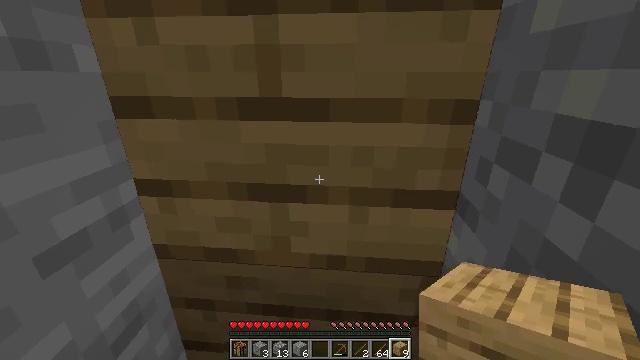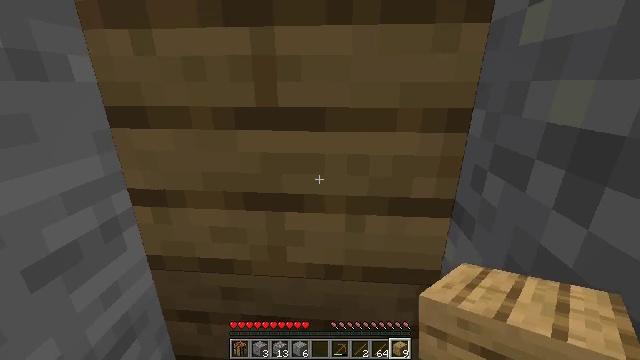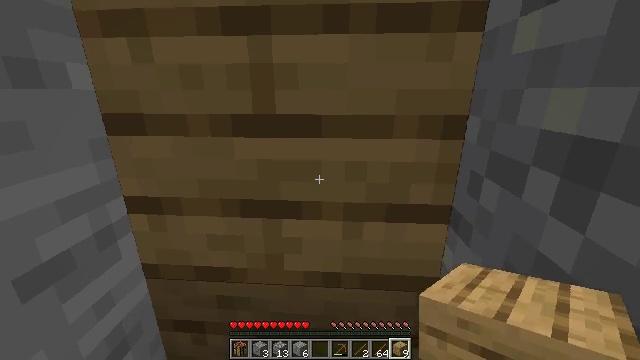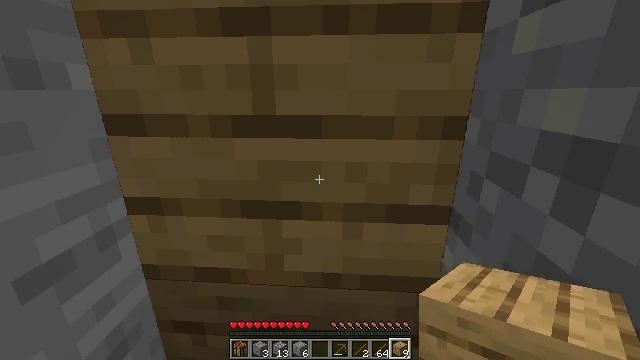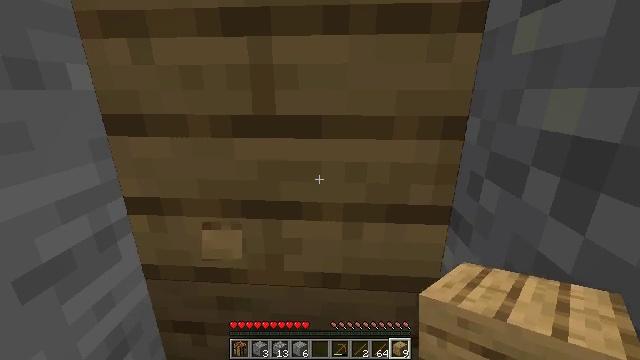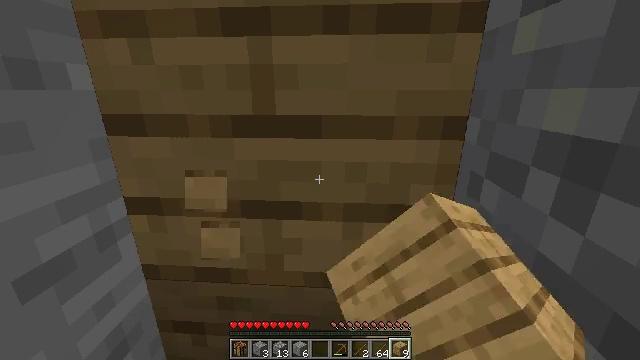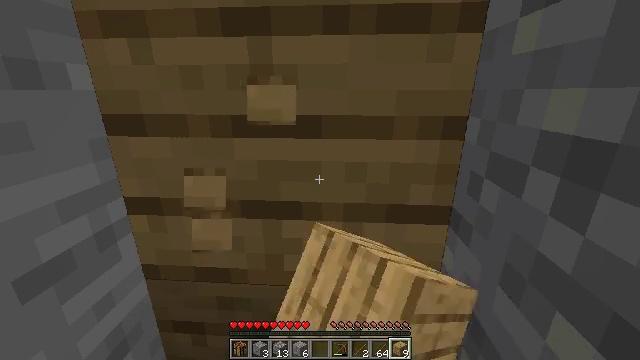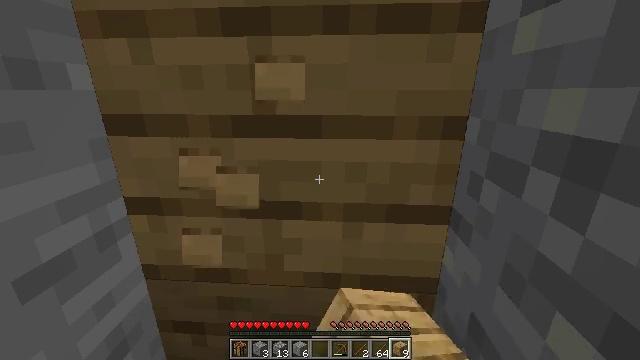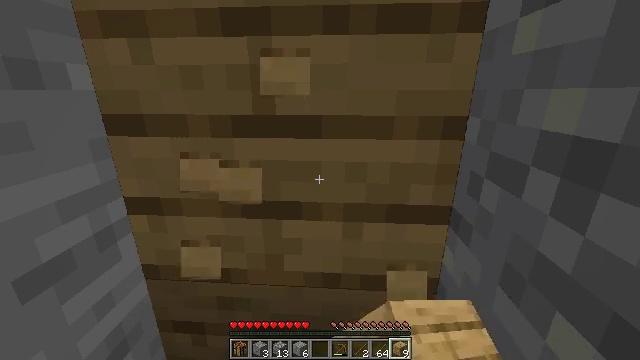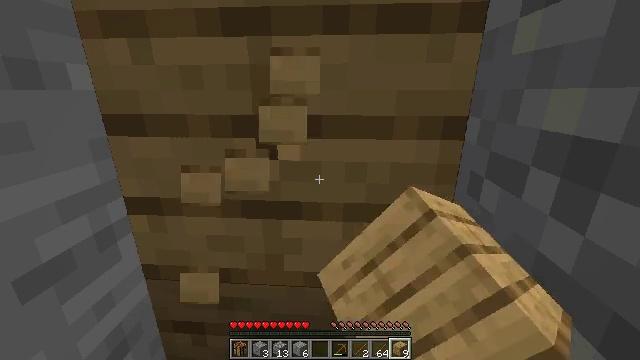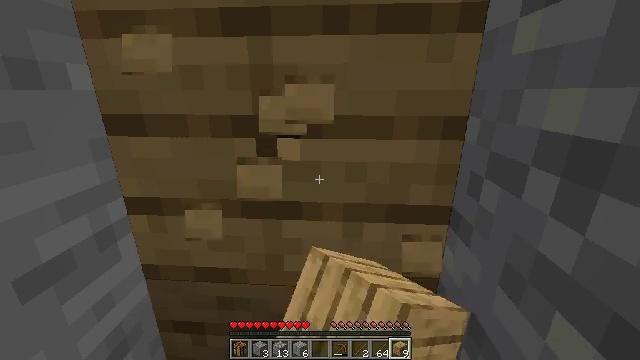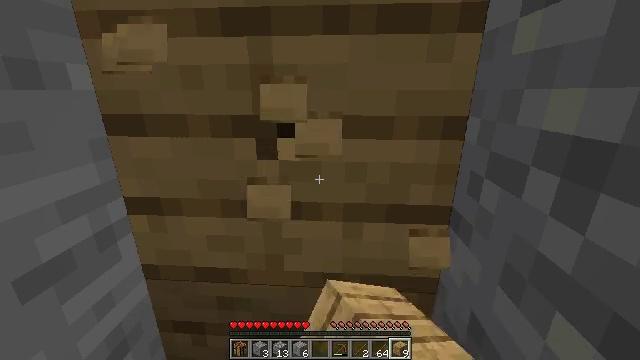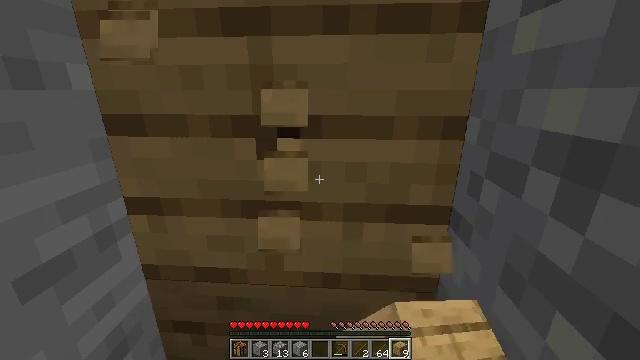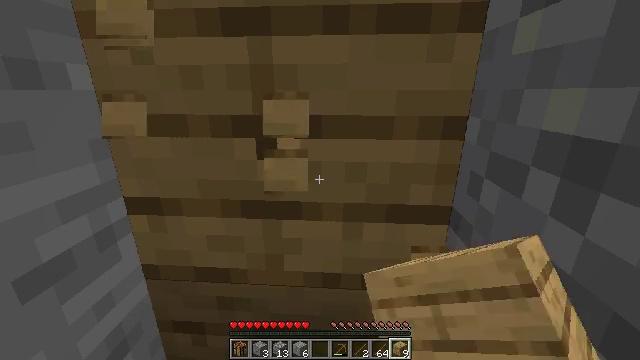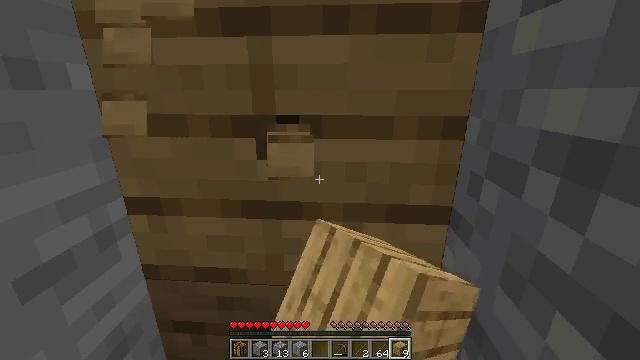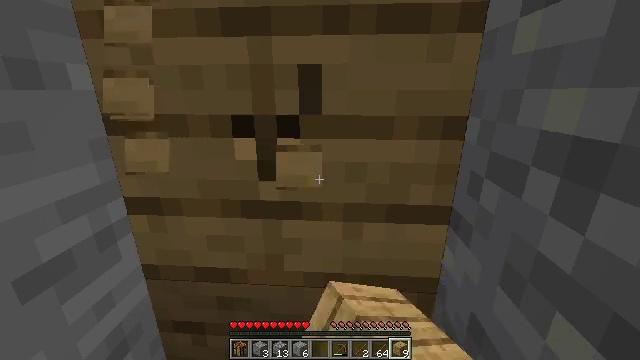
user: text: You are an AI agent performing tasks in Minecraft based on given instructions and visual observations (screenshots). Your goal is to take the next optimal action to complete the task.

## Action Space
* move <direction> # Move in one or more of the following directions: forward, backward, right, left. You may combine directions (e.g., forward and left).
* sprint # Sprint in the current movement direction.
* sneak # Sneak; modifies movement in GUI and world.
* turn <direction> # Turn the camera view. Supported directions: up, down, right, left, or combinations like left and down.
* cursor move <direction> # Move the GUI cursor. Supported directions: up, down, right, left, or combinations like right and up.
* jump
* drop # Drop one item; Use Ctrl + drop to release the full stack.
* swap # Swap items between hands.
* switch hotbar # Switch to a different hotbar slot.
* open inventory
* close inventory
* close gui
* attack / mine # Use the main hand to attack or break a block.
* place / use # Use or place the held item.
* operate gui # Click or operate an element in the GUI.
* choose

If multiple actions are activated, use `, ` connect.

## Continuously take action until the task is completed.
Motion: motion action
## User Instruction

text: Retrieve oak planks from the wooden block.
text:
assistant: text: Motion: turn up
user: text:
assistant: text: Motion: turn up
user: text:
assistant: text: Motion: no_op
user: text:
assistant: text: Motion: attack / mine
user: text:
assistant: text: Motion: attack / mine
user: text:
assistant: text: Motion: attack / mine
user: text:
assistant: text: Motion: attack / mine
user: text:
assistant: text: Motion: attack / mine
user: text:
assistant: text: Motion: attack / mine
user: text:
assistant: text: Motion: attack / mine
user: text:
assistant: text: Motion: attack / mine
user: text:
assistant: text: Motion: attack / mine
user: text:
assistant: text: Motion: attack / mine
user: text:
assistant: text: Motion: attack / mine
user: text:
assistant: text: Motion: attack / mine
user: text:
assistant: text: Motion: attack / mine
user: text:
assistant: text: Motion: attack / mine
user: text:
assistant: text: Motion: attack / mine
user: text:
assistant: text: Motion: attack / mine
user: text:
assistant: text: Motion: attack / mine
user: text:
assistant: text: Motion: attack / mine
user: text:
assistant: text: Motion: attack / mine
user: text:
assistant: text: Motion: attack / mine
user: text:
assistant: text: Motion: attack / mine
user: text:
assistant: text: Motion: attack / mine
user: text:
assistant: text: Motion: attack / mine
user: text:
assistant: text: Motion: attack / mine
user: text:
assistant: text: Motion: attack / mine
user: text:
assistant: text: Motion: attack / mine
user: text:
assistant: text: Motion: attack / mine